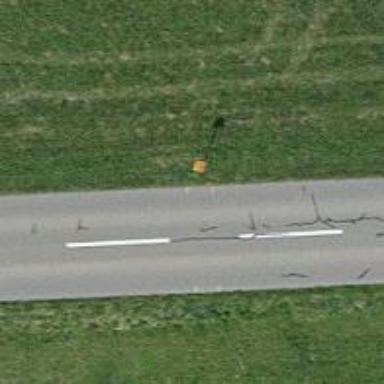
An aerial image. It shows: Aerial marker supported by pole.